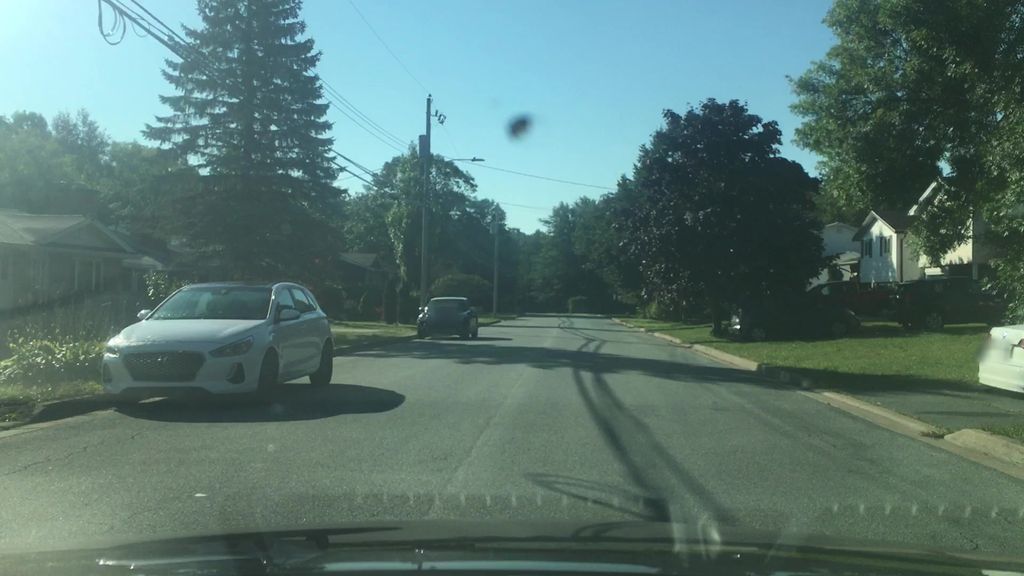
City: halifax